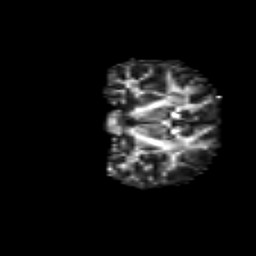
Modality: FA
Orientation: coronal
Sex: female
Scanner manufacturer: siemens
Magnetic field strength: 3 T
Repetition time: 5 s
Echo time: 0.071 s